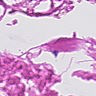
Metastatic tissue present: no